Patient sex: F
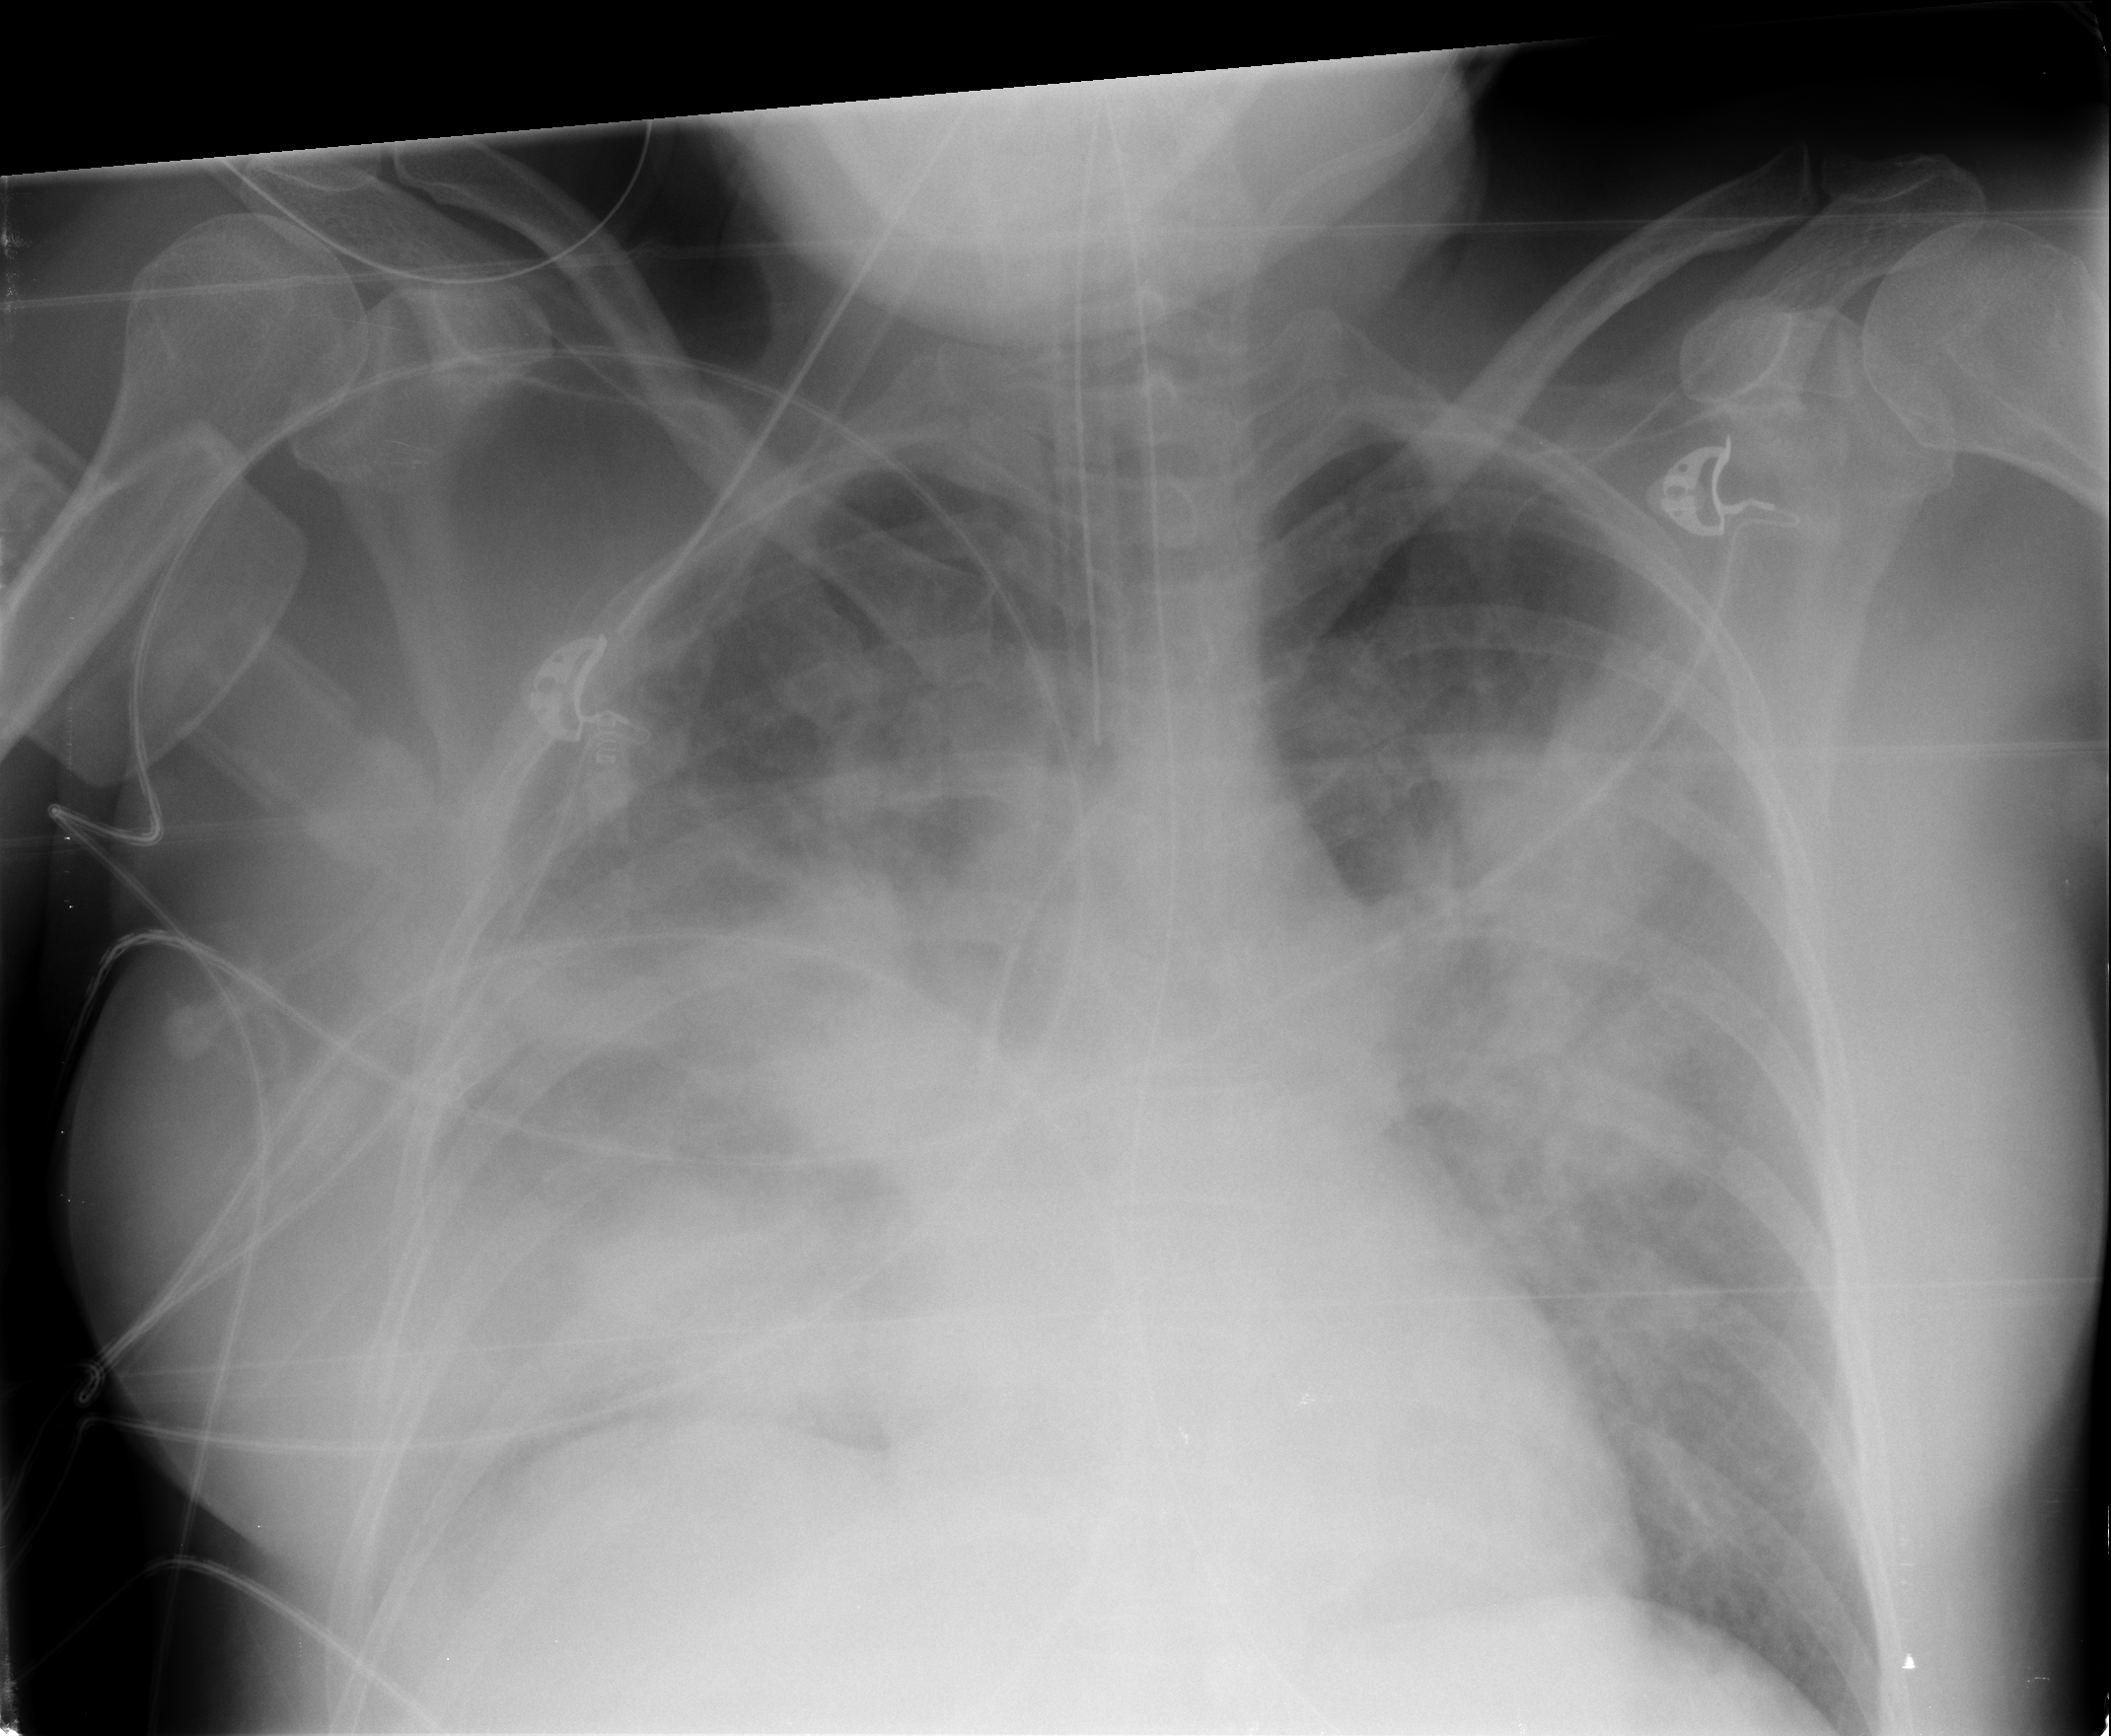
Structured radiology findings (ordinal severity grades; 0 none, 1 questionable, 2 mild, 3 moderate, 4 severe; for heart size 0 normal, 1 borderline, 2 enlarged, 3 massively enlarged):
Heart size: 0
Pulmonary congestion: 0
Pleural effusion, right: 2
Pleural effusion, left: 2
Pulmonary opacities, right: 3
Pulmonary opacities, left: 3
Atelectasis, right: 3
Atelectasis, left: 3